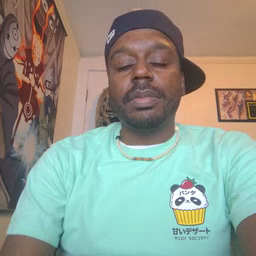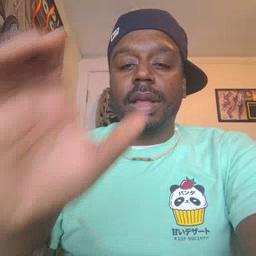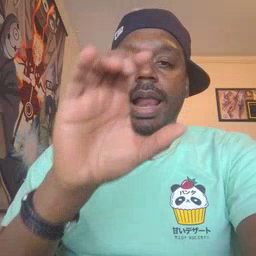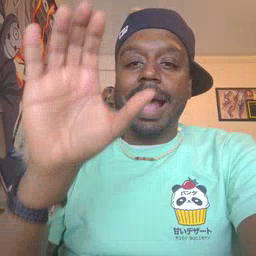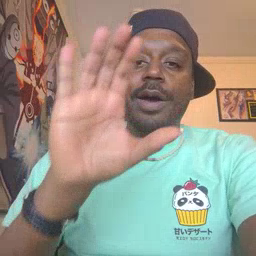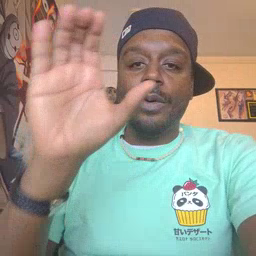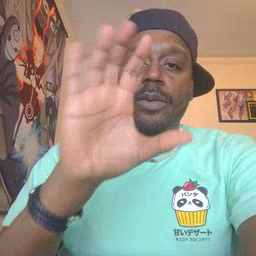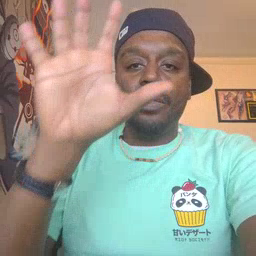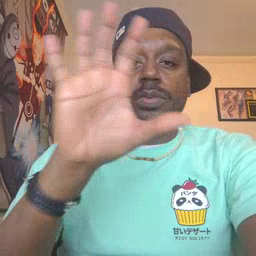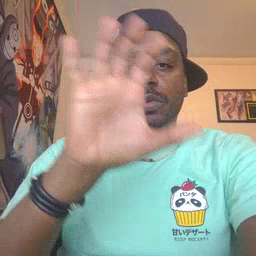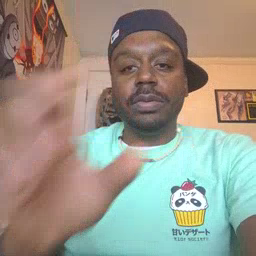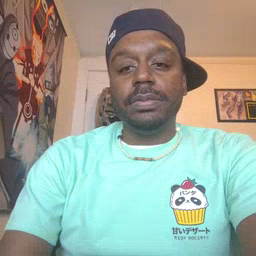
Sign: cloud